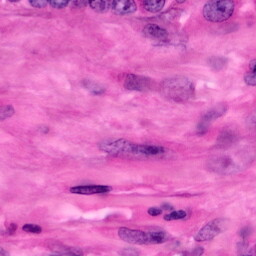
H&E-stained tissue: Pancreatic